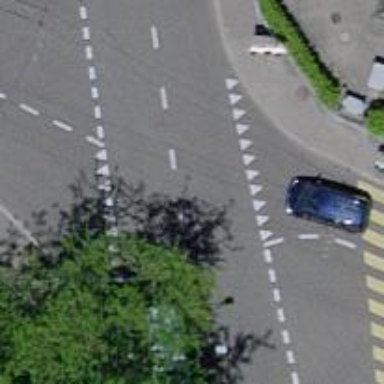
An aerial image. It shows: Road with traffic signals.